Field crop: tomato
Growth stage: 1
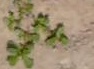
Species: portulaca